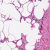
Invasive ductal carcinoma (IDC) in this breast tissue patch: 0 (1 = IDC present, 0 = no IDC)